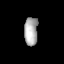
Tissue: lung
Cell type: Endothelial cells
Senescence score: 0.6271
Nuclear area (px): 371
Mean DAPI intensity: 175.976